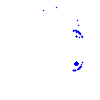
Particle: pion